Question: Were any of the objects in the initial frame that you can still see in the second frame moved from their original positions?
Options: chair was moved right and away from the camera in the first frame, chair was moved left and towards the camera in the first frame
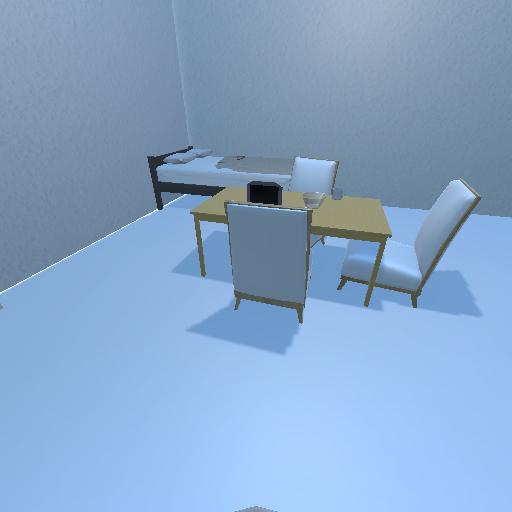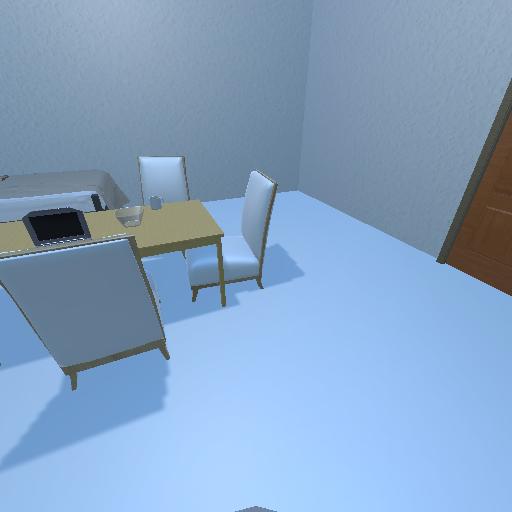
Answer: chair was moved right and away from the camera in the first frame